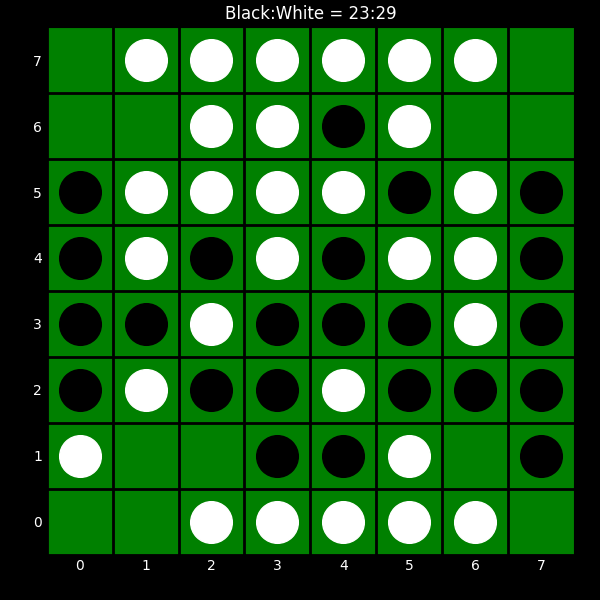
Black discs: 23
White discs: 29